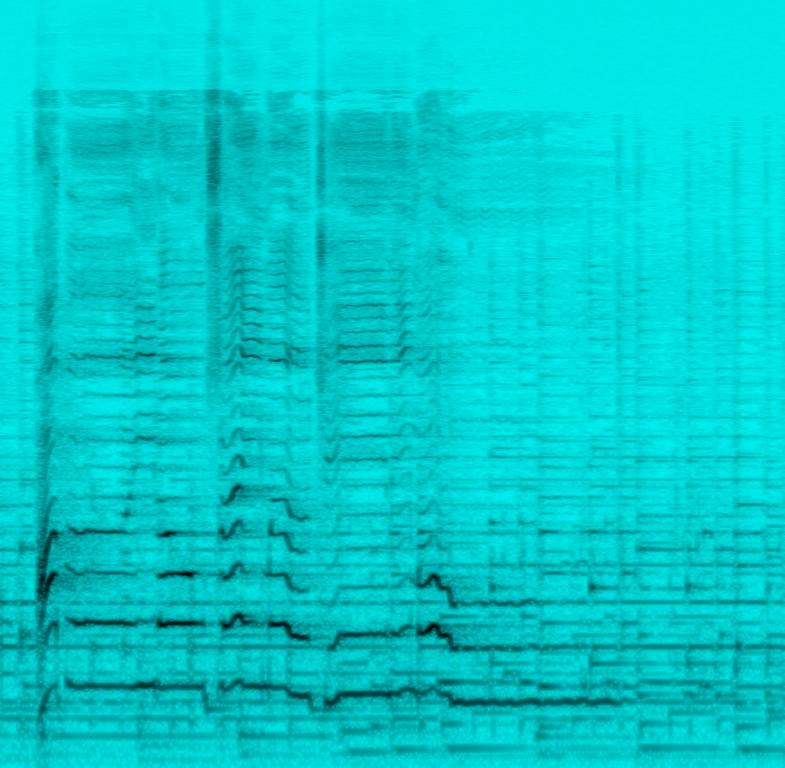
A male singer sings this gentle country music melody. The song is slow tempo with banjo, mandolin and guitar accompaniment and a double bass playing the lower register harmony. The song is emotional and nostalgic. The song is a country music hit with an average audio quality.